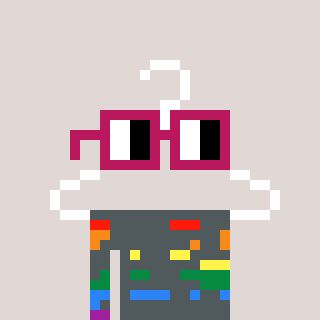
a pixel art character with square dark red glasses, a hanger-shaped head and a magenta-colored body on a warm background